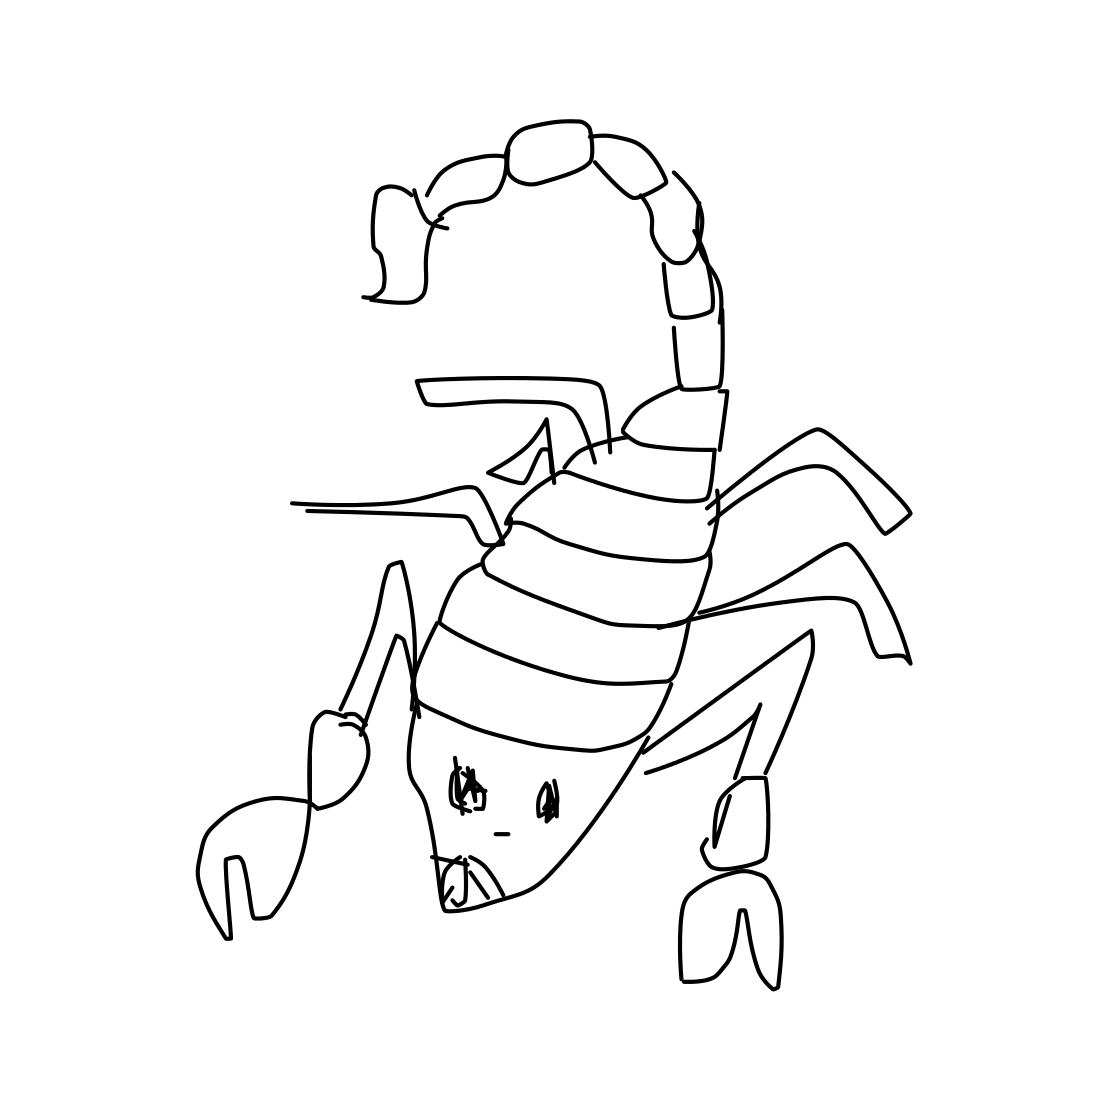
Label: scorpion